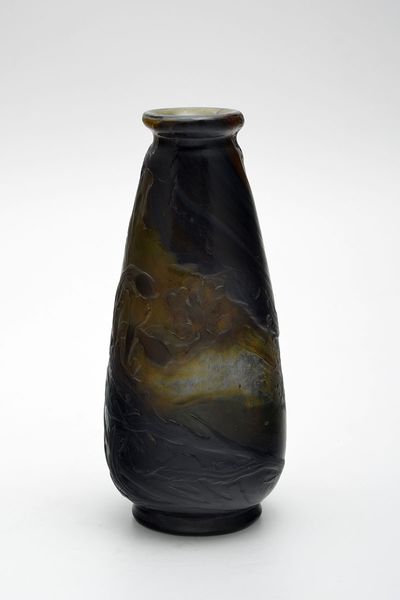
Titel: Vase mit einem Vers von Edgar Allan Poe
Künstler: Emile Gallé
Standort: Hamburg
Institution: Museum für Kunst und Gewerbe Hamburg
Schlagwörter: glas, schwarz, pflanzen, rund, vase, vegetation, jugendstil, kegel, algen, art nouveau, stile liberty, zierobjekte, stile floreale, pflanzenabbildung, opakglas, überfangen, trübglasüberfang